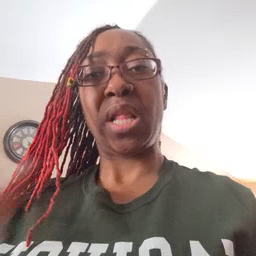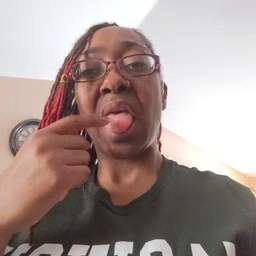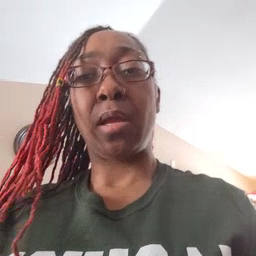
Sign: tongue